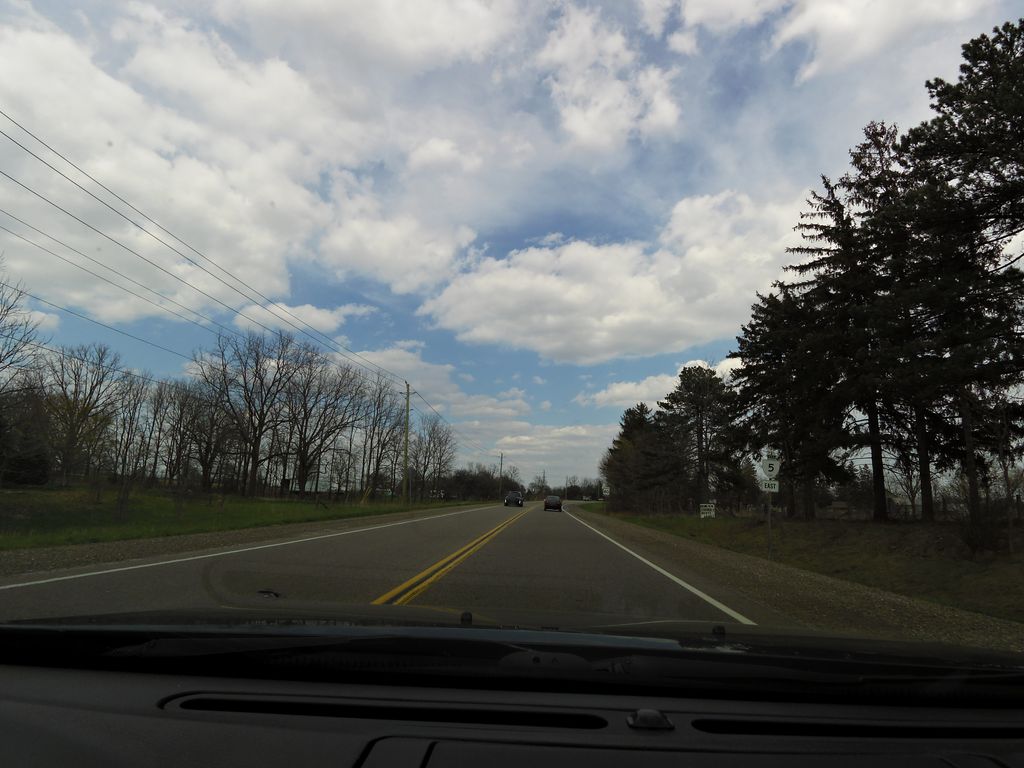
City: hamilton